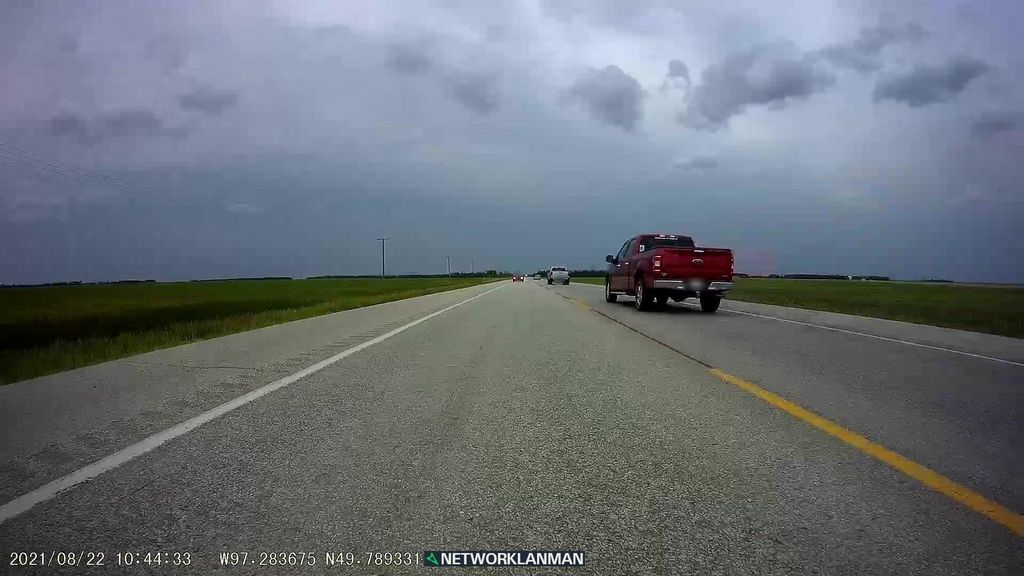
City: winnipeg